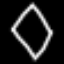
Label: diamond